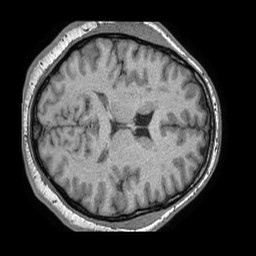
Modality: T1w
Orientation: axial
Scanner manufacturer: philips
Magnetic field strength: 1.5 T
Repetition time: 0.007667 s
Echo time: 0.003488 s